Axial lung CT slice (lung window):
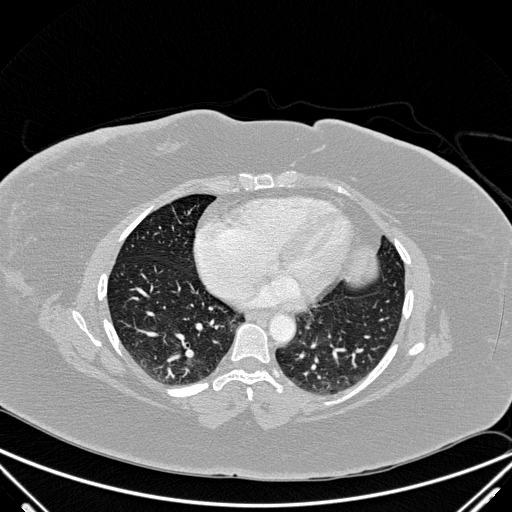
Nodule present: no